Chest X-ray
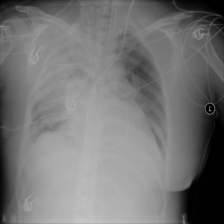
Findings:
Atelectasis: negative
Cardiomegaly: negative
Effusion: negative
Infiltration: negative
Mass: negative
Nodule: negative
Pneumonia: negative
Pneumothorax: negative
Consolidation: negative
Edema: negative
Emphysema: negative
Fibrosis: negative
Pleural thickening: negative
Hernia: negative